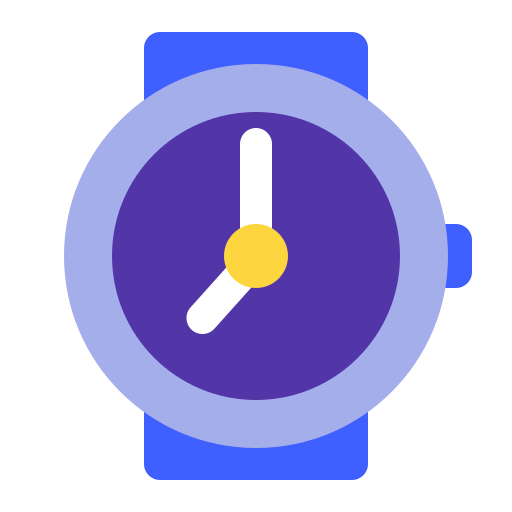
watch flat